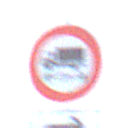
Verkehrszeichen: TatsaechlicheLaenge
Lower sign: RichtungsangabeDurchPfeile5
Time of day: SunriseSunset
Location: Outdoor (Nature)
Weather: PartlyCloudy
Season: NotSpecified
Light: Natural